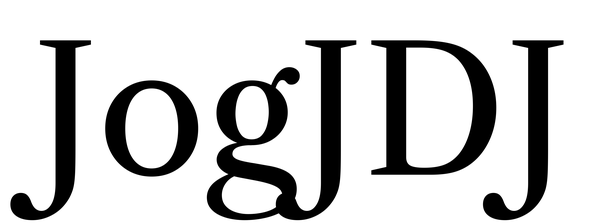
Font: LibreCaslonText_Regular